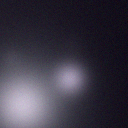
Screen state: off